Question: I had a exam last week and I faced the following question:
> Describe how you would modify the binary search tree to count the
number of entries in T with key k in O(h) time. This algorithm should return an
integer, not a list.
then after the exam the answer was published and it is as follow:
Solution: Modify the tree by adding, to each node, the number of internal nodes in the
subtree rooted at that node. Recalculate these when nodes are inserted, removed,
and potentially restructured. This would need the following algorithm:

But it seems very confusing. My question is what is the role of those parts that I circled them with red?
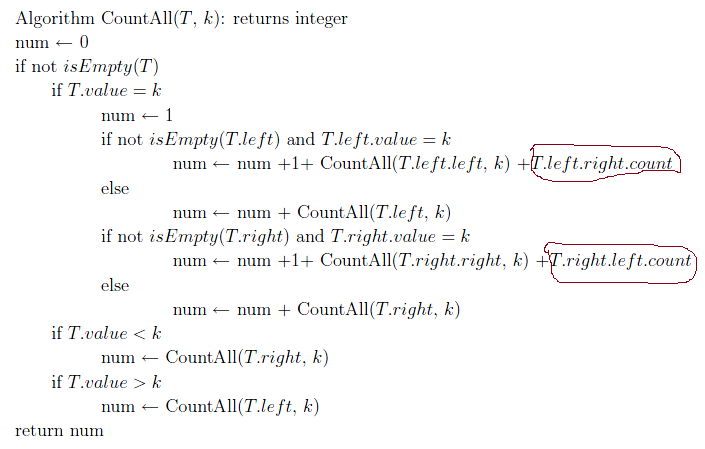
Answer: Suppose you find a node 'node' with value 'k', which is what you're searching for. Now, suppose 'node.left.value = k'. What do you know about everything in the subtree 'node.left.right'? Every value there must be less than or equal to 'k' (because it's to the left of 'node') but also greater than or equal to 'k' (because it's to the right of 'node.left'). Therefore, all the values in that subtrees are equal to 'k'. The algorithm, as an optimization, avoids recursively descending into that subtree in that case and instead just automatically adds everything in that subtree to the total. This is necessary to get the O(h) runtime; if you explored all the nodes in those trees, the runtime might be O(n) if all n values in the tree are equal to 'k'.
Similar logic applies for 'node.right.left' in the case where 'node.right.value = k'.
Hope this helps!